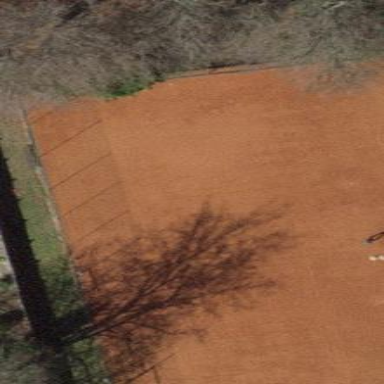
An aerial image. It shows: Tennis court on the leisure land pitch.